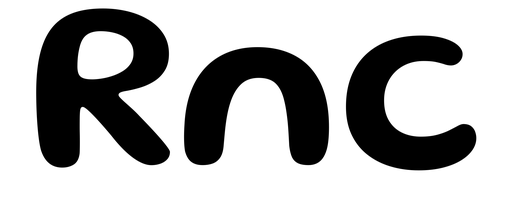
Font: Gluten_Medium